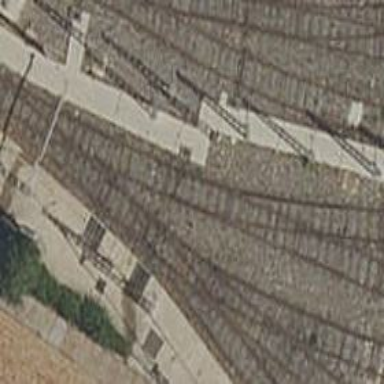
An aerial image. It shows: Yard with electrified tracks using contact line.